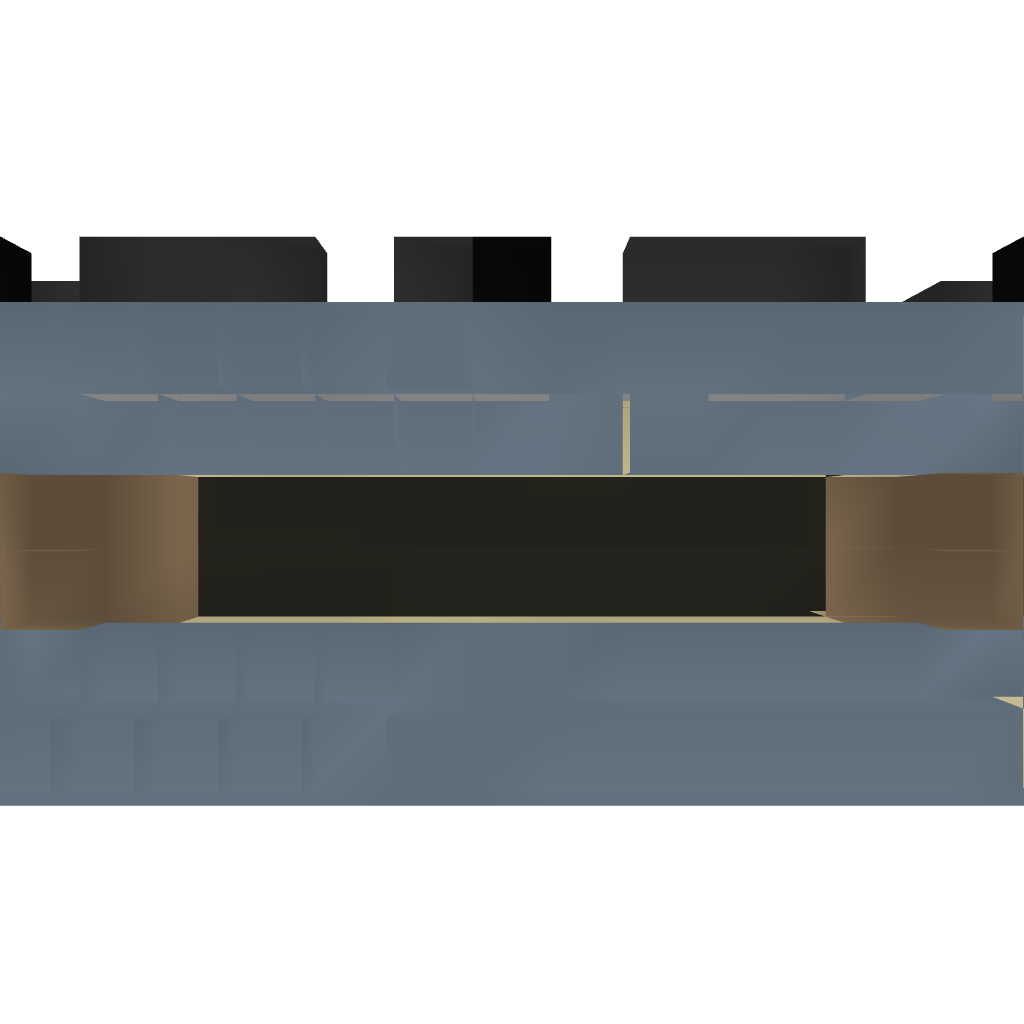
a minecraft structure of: Nature Shrine